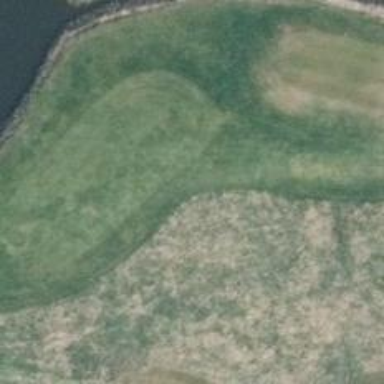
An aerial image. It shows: Designated path for golf carts on the ground. The path has grade 5 track type.